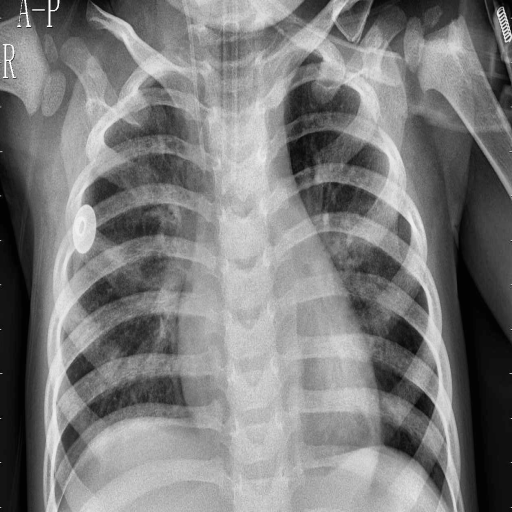
Finding: PNEUMONIA